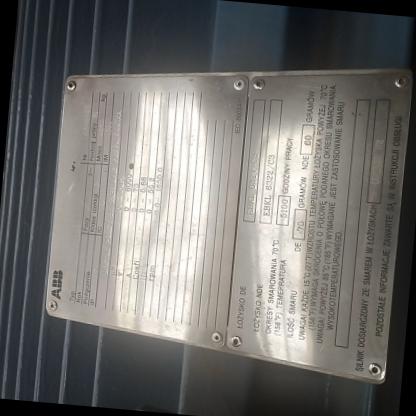
Klasa: tabliczka-znamionowa